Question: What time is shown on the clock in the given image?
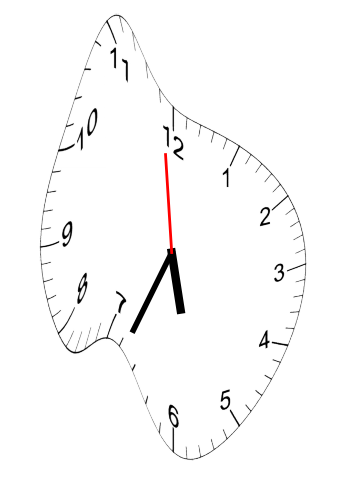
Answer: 05:33:59